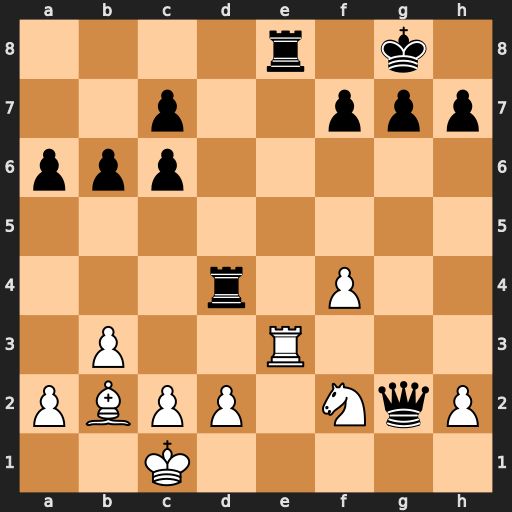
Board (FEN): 4r1k1/2p2ppp/ppp5/8/3r1P2/1P2R3/PBPP1NqP/2K5
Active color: w
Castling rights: -
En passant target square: -
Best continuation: Rxe8#